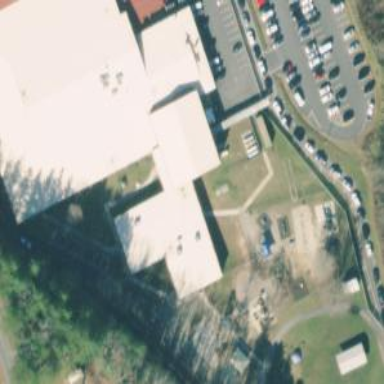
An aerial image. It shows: School building.